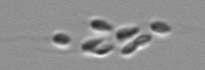
Label: Dinobryon